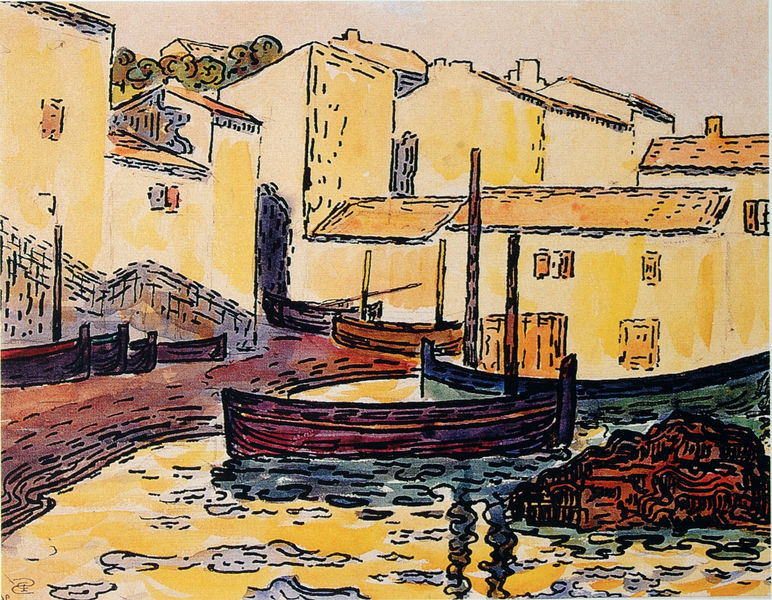
Titel: Saint-Tropez. La Ponche
Künstler: Paul Signac
Institution: (Privatsammlung)
Schlagwörter: baum, blau, felsen, gemälde, himmel, meer, schatten, wasser, wolken, aquarell, bäume, fluss, gelb, grün, landschaft, ocker, sand, see, stadt, ufer, bewegung, braun, bunt, fenster, frankreich, hell, holz, licht, orange, schwarz, straße, tür, weiss, zeichnung, dach, gebäude, haus, rot, weg, wolke, beige, malerei, blass, stein, steine, signatur, spiegel, erde, häuser, pfähle, sonnenaufgang, spiegelung, gewässer, kanal, sonne, boden, pflanze, pflanzen, wald, boot, boote, fensterläden, ruder, schornstein, umrandung, spanien, farbig, küste, schiff, schiffe, sommer, strand, welle, wellen, ansicht, fassade, fassaden, italien, ort, süden, türen, venedig, stab, fischer, mast, netze, fels, modern, sonnenlicht, dorf, dächer, mauer, schornsteine, lila, sonnenuntergang, violett, linien, bug, hafen, kai, kaimauer, masten, planken, steg, treppe, wogen, holzboot, ruderboot, aufgang, besch, striche, tor, bucht, reflexion, schlote, ebbe, wände, eingang, tusche, fischerboot, sandstrand, haufen, tinte, putz, sandstein, mauern, rotbraun, dreck, braunrot, signac, leuchtend, mediterran, anlegestelle, schindeln, schindel, ruderboote, poller, gestrichelt, holzschiff, brandwand, müll, barke, gardasee, febster, gestank, holzboote, holzschiffe, planke, rückwände, strichte, umrandet, umrandungen, kräusel, gekräuselt, fehlfarben, stäb